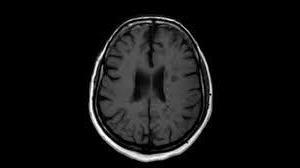
Label: notumor